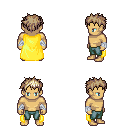
a pixel art fantasy rpg character, male body template, human, tanned skin, yellow cape, teal pants, white blonde bedhead hairstyle, white cloth bandages, four views (front, back, left, right), 2x2 character sprite sheet, small pixel art, hard edges, no anti-aliasing